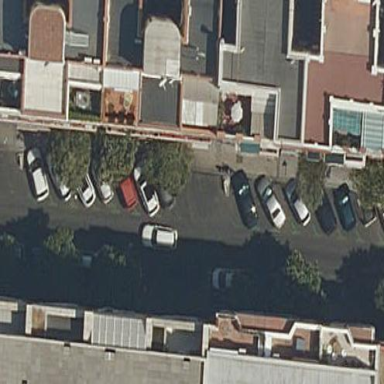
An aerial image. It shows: Parking available on the street side.